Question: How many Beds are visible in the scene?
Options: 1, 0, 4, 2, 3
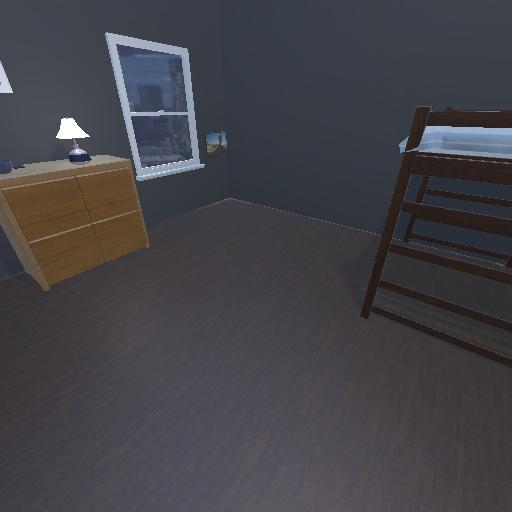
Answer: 1